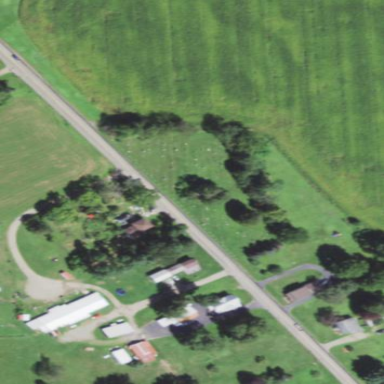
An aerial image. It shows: Cemetery.